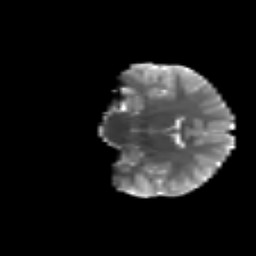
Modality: T2w
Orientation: coronal
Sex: male
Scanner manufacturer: siemens
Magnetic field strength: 3 T
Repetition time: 5 s
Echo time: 0.071 s